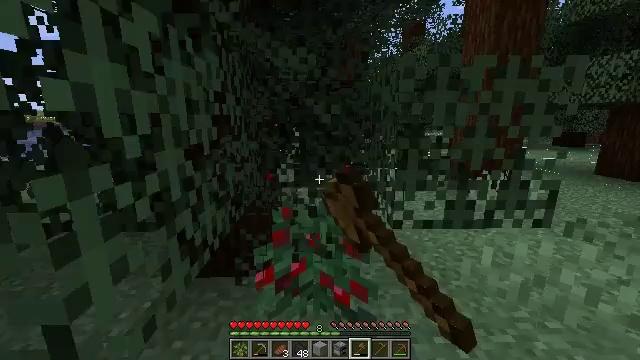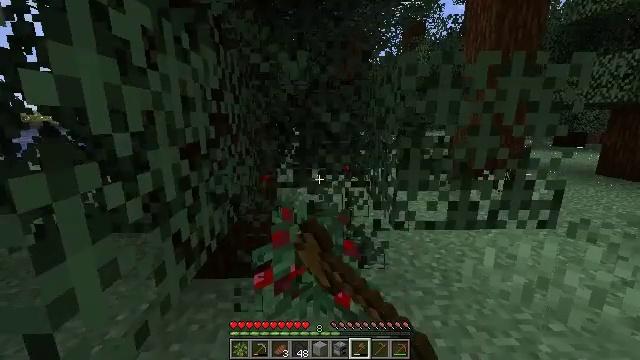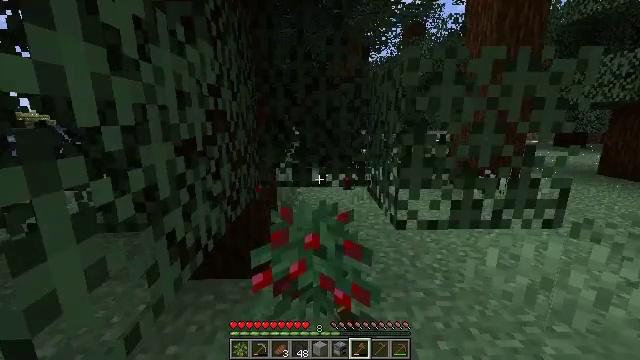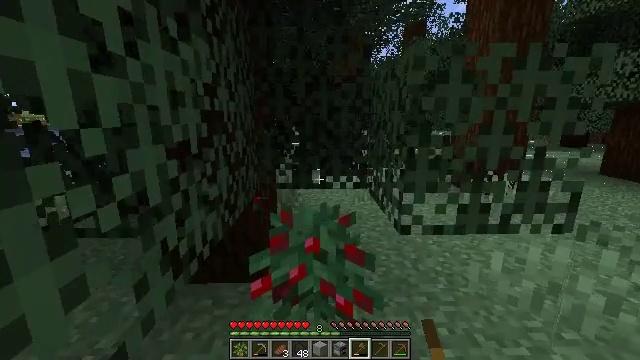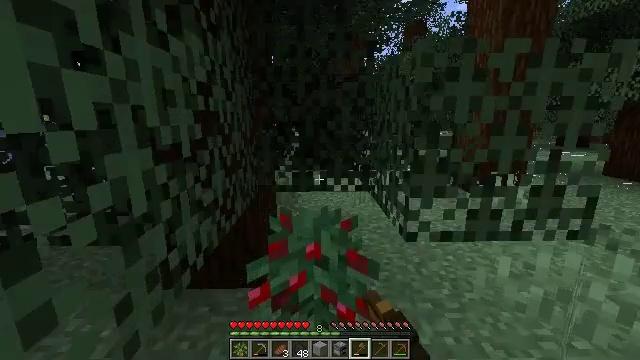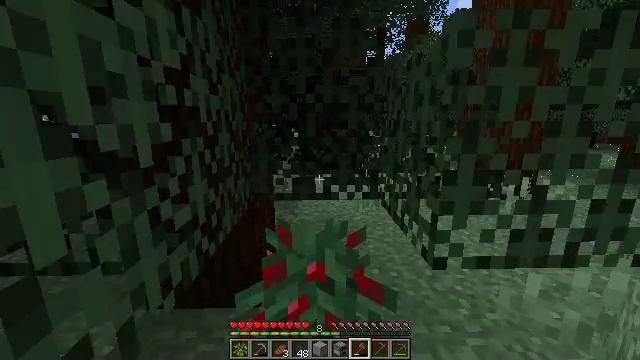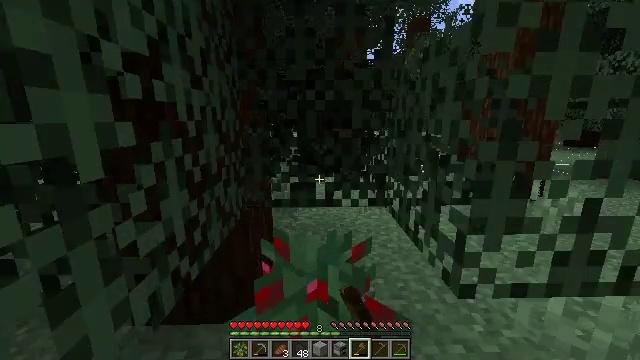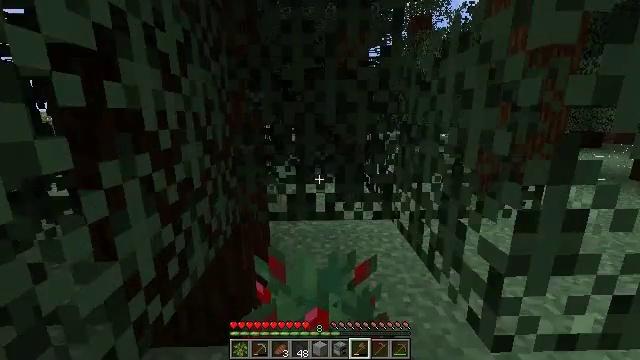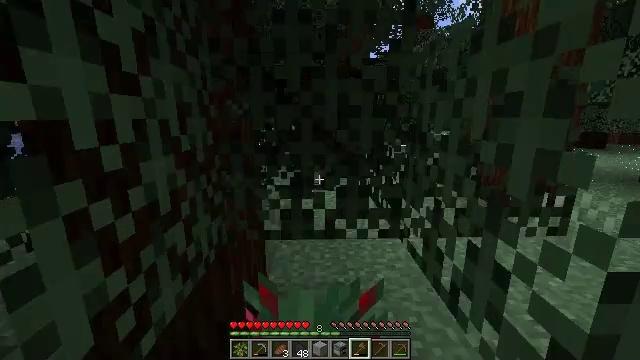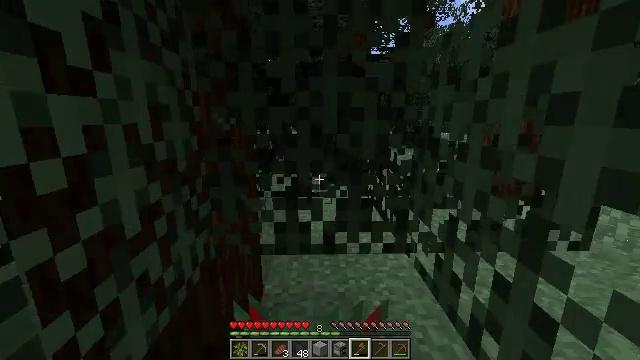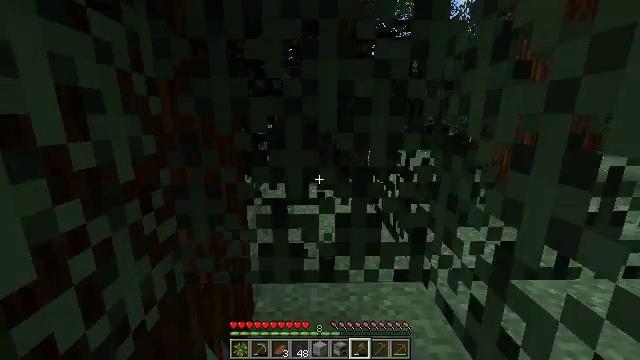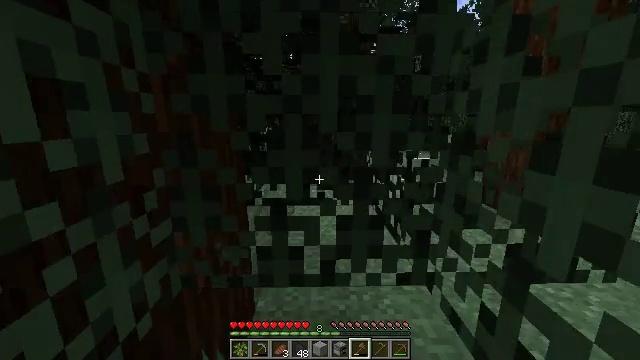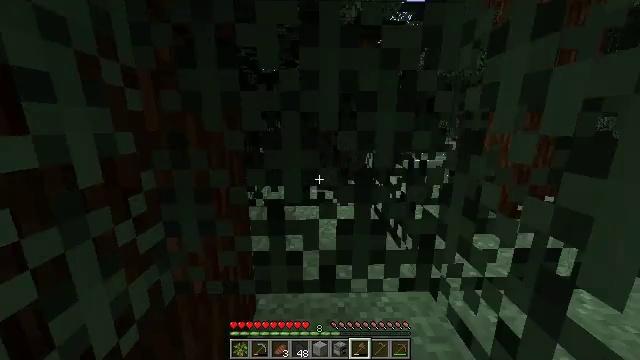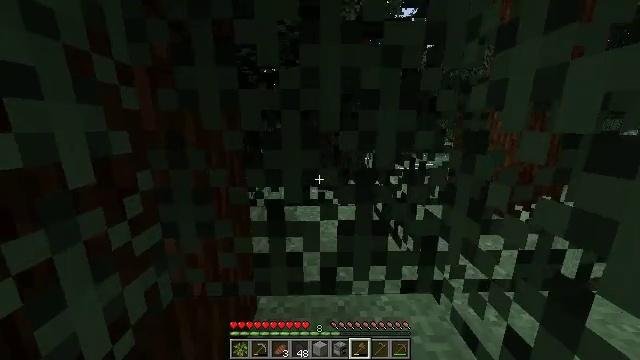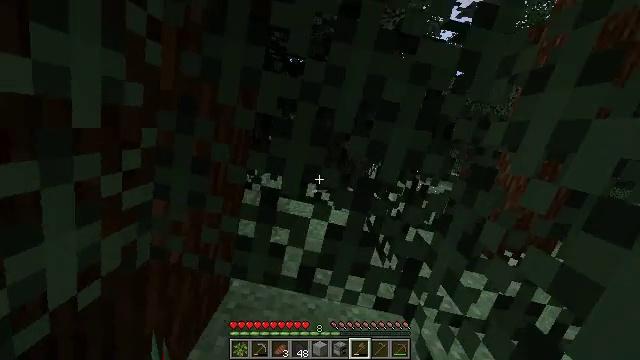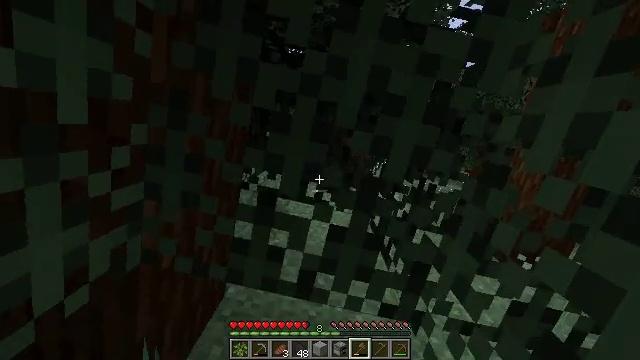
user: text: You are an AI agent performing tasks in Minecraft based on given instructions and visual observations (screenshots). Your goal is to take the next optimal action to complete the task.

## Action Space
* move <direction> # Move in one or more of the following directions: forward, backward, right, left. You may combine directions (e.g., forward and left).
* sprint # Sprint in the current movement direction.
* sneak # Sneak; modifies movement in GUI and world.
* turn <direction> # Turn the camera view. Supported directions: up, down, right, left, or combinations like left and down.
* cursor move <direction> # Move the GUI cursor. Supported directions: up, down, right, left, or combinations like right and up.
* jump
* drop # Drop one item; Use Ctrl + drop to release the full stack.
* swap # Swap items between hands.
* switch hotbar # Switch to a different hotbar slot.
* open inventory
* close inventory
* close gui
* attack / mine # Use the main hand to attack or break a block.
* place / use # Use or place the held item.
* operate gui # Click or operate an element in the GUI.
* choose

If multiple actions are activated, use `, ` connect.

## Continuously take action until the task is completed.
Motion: motion action
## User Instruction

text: Gather materials from the sweet berry bush.
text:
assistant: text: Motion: attack / mine
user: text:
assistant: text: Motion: attack / mine
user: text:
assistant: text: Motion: move forward, attack / mine
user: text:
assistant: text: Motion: move forward, attack / mine
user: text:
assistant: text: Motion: move forward, attack / mine
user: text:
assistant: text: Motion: move forward, attack / mine
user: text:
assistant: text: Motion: move forward
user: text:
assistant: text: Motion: move forward
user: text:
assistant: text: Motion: move forward
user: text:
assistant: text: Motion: move forward, sprint
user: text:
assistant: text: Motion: move forward, sprint
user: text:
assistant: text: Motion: move forward
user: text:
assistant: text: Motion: no_op
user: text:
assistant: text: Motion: no_op
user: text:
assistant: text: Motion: no_op
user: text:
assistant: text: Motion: turn down
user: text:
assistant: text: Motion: turn right and down
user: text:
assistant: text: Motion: turn right and down
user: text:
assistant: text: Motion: turn right and down
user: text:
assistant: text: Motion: turn down
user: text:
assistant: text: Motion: turn left and down
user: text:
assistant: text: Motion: turn left and down
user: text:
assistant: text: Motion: move back, turn left and down
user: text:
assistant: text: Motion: move back, attack / mine
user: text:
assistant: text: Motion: move back, attack / mine
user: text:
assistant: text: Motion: attack / mine
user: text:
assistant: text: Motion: attack / mine
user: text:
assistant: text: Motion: no_op
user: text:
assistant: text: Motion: no_op
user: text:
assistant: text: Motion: turn up